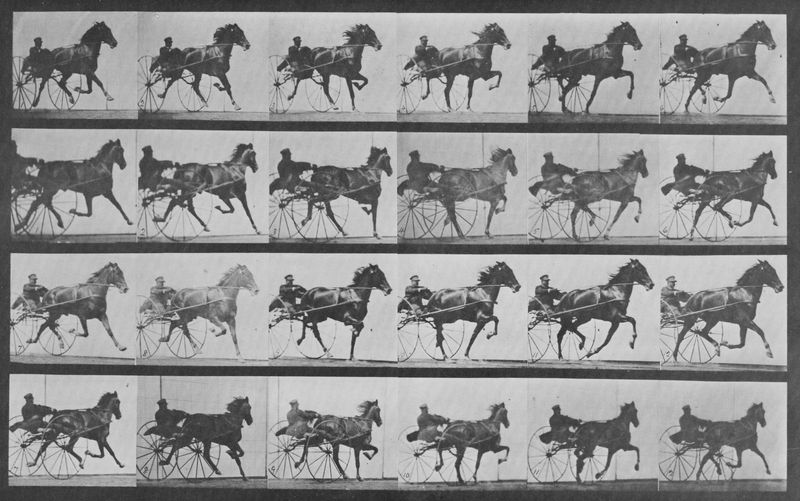
Titel: Nellie Rose mit Sulky (0.47 Sekunden)
Künstler: Eadweard Muybridge
Schlagwörter: dunkel, himmel, kopf, körper, mann, schatten, weiß, bewegung, brust, grau, hell, hut, hüte, köpfe, licht, männer, schwarz, szene, gras, tier, tiere, weg, kappe, mütze, mensch, bild, herr, boden, person, pferd, pferde, reiter, räder, beine, fell, huf, hufe, mähne, rappe, reiten, schnell, schweif, zaumzeug, zügel, bein, bilder, fotos, düster, studie, laufen, einspänner, kutsche, speichen, ziehen, rad, wagen, kraft, glanz, streifen, glänzen, foto, fotografie, photographie, vier, futurismus, sprossen, linie, hinten, geschirr, schwarz weiss, seite, dynamik, hast, lauf, rennen, kutscher, peitsche, reihe, hufen, trense, reihen, serie, pfer, trick, film, pferderennen, bahn, zeilen, gallopp, streitwagen, ferse, fahrer, gespann, abfolge, vierundzwanzig, aufnahme, reifen, hengst, schnelligkeit, galopp, führung, reihenfolge, waagen, fahrt, pferdekutsche, pferdewagen, trab, fotorafie, gerte, bewegungsstudie, bildfolge, jockey, folge, sequenz, animal, speiche, aufnahmen, bilderfolge, fotografien, flanke, photos, mannn, huge, vorn, phasen, sprosse, edward, bewegungsablauf, muybridge, chronophotographie, sequenzen, filmstreifen, einachser, fotogramm, rennwaagen, fotostrecke, eadweard, lenken, sulky, traber, trabrennen, chweif, daumenkino, mähnes, sprosee, waagenlenker, locomotion, team, lenkung, dulky, ppferdewagen, bewegtbild, reihenfolfe, fotofolge